Field crop: maize
Growth stage: 1
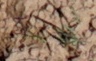
Species: lolium